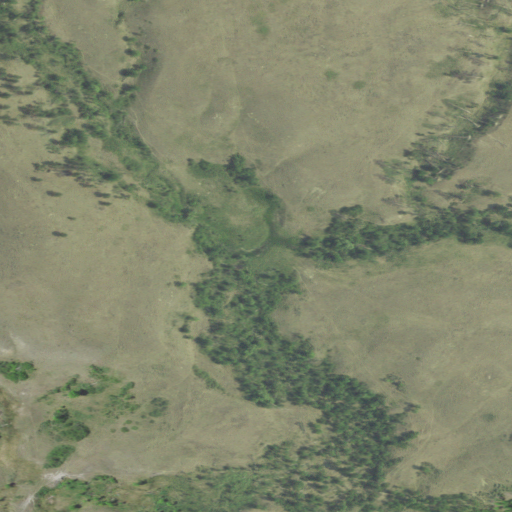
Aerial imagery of valley in Montana named Big Tree Draw containing shrub, woody wetlands, herbaceous wetlands, and grassland